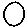
Label: circle